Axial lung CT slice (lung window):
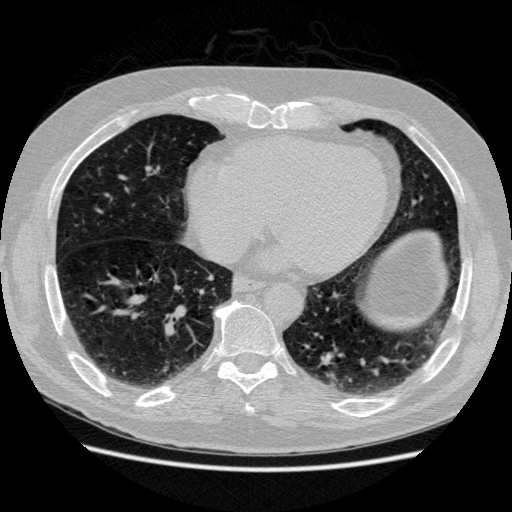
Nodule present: no